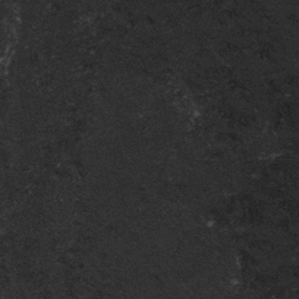
Label: frost